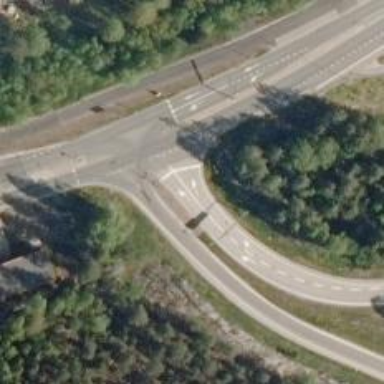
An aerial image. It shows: Asphalt trunk link road.